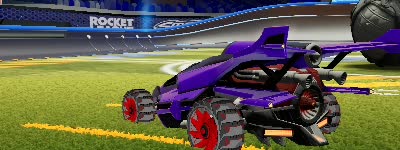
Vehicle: aftershock